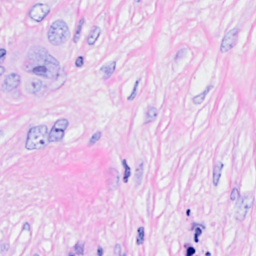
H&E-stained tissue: Breast